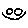
Label: smiley face